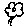
Label: flower